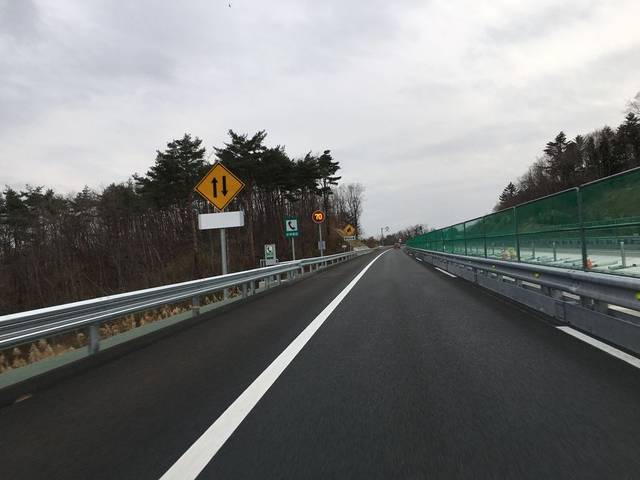
Region: Japan
Coordinates: 37.837, 140.879